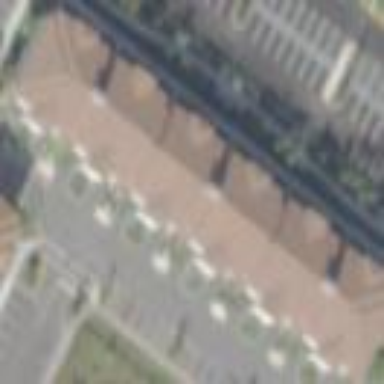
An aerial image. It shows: Image showing building with apartments.